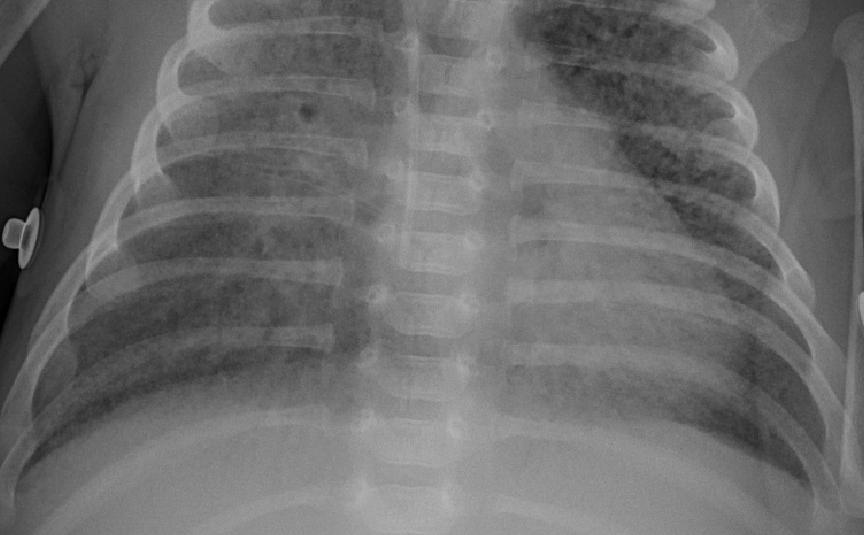
Diagnosis: PNEUMONIA